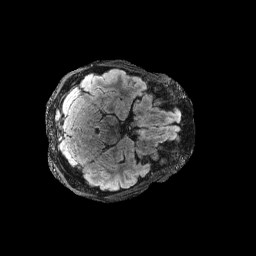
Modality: FLAIR
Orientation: axial
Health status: ill
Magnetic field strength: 3 T